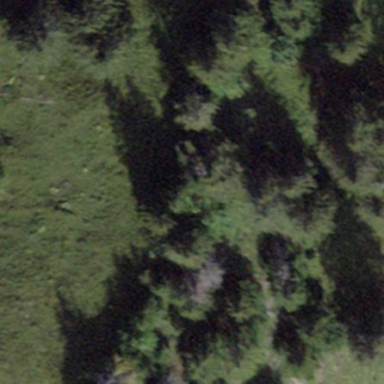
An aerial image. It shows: Forest area.